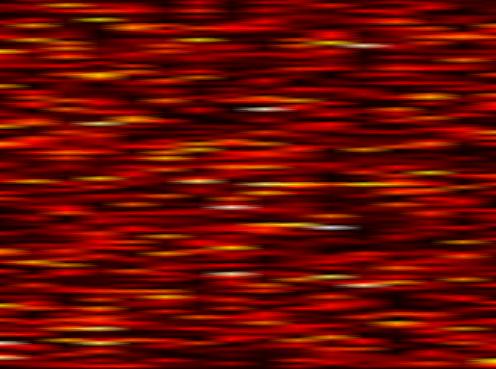
Label: OFDM